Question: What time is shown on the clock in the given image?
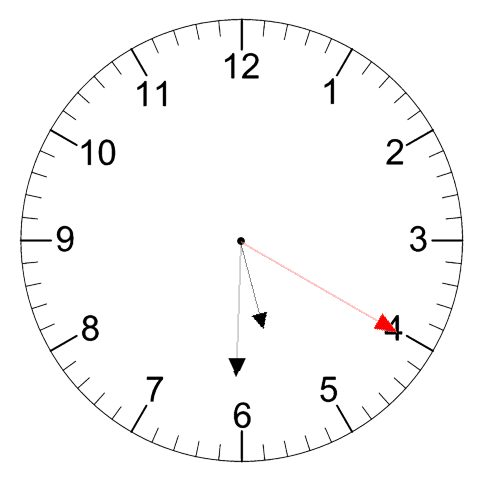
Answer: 05:30:20